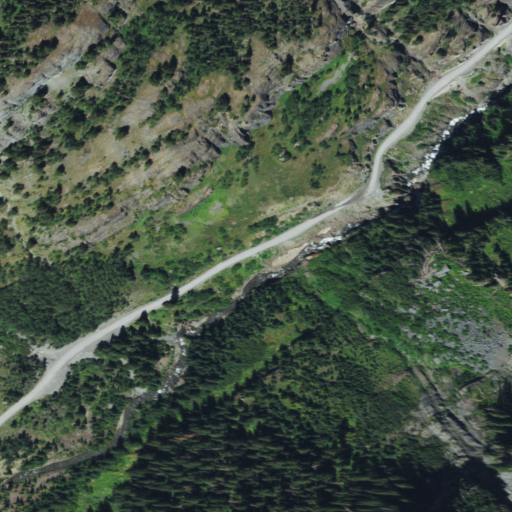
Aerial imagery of valley in Colorado named Waterhole Slide containing evergreen forest, deciduous forest, grassland, woody wetlands, barren land, and shrub